Question: I installed VS2012 and tried to open a project that was developed using VS2012 as well by another developer. But I am getting an error message as below. I googled the error message and found most of MVC projects have same problem and found solutions to those. But mine isn't a MVC project. The original developer said it is a Light Switch and Entity Framework project. How can I start trouble shooting to find out what I am missing on my computer and to solve this problem?

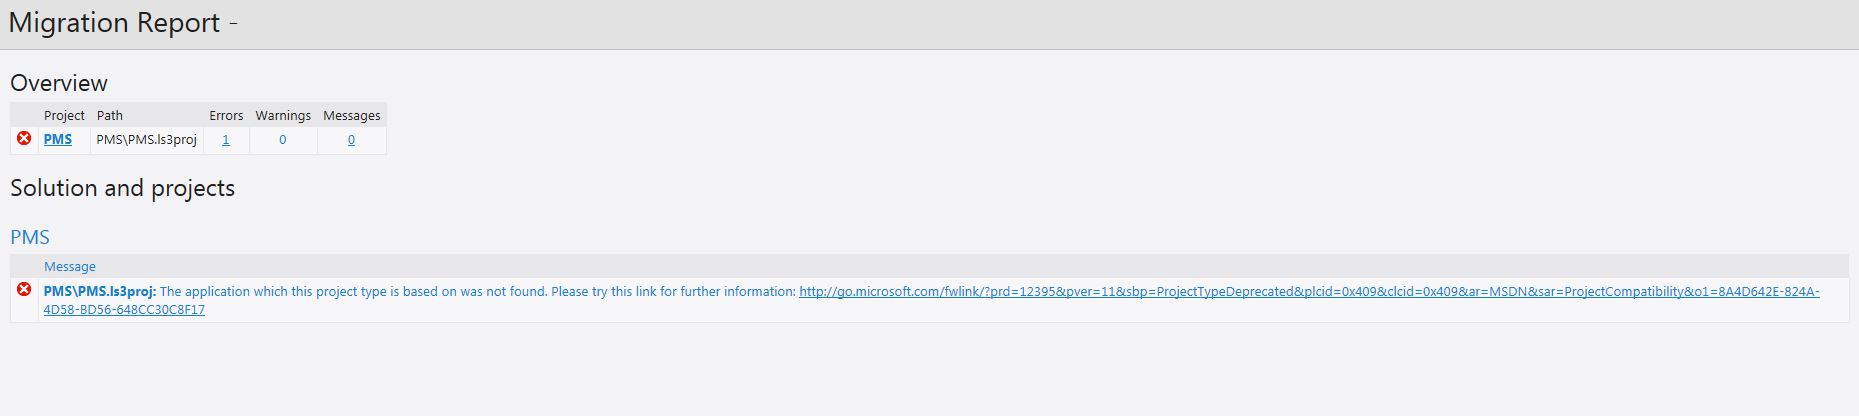
Answer: The error message indicates that the extension of your project is '.ls3proj', which is the extension that Visual Studio Lightswitch uses.
Make sure that when you install Visual Studio 2012 (or when you change/repair), that this product is selected.